Question: I want to add a pattern to a polygon using javascript, but the pattern is not showing.
I tried to accomplish this by appending SVG tags.
'''
<svg tabindex="1" style="width: 175px; height: 216.506px;">
<polygon points="25,0 75,0 100,43 75,86 25,86 0,43" tabindex="1" hex-row="0" hex-column="0" fill="gray"></polygon>
<polygon points="100,44 150,44 175,87 150,130 100,130 75,87" tabindex="1" hex-row="0" hex-column="1" fill="gray"></polygon>
<polygon points="25,87 75,87 100,130 75,173 25,173 0,130" tabindex="1" hex-row="1" hex-column="0" fill="gray"></polygon>
<polygon id="chosen-one" points="100,130 150,130 175,173 150,216 100,216 75,173" tabindex="1" hex-row="1" hex-column="1" fill=""></polygon>
</svg>
'''
'''
var def = document.createElementNS("http://www.w3.org/2000/svg", "defs");
var pattern = document.createElementNS("http://www.w3.org/2000/svg", "pattern");
pattern.setAttribute('id', 'image1');
pattern.setAttribute('x', '0%');
pattern.setAttribute('y', '0%');
pattern.setAttribute('height', '100%');
pattern.setAttribute('width', '100%');
pattern.setAttribute('viewBox', '0 0 64 64');
var image = document.createElement("img");
image.setAttribute('x', '0%');
image.setAttribute('y', '0%');
image.setAttribute('width', '64');
image.setAttribute('height', '64');
image.setAttribute('href', 'https://cdn4.iconfinder.com/data/icons/imod/512/Software/labo.png');
pattern.appendChild(image)
def.appendChild(pattern)
$('svg')[0].append(def);
var use = document.createElementNS("http://www.w3.org/2000/svg", "use");
use.setAttribute('href', '#hexfield');
use.setAttribute('fill', 'yellow');
$('svg')[0].append(use)
var use = document.createElementNS("http://www.w3.org/2000/svg", "use");
use.setAttribute('href', '#hexfield');
use.setAttribute('fill', 'url(#image1)');
$('svg')[0].append(use)
// element that will be wrapped
var el = document.querySelector('#chosen-one');
// create wrapper container
var wrapper = document.createElementNS("http://www.w3.org/2000/svg", "g");
wrapper.setAttribute('id', 'hexfield')
// insert wrapper before el in the DOM tree
el.parentNode.insertBefore(wrapper, el);
// move el into wrapper
wrapper.appendChild(el);
'''
I expected it to look like this:

But the image part is not showing
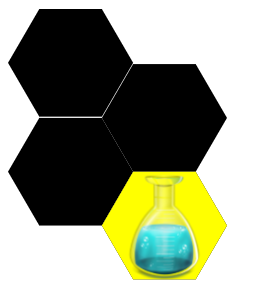
Answer: There is no valid ''-tag within a '<svg>'-tag, so you have to change this line:
'''
var image = document.createElement("img");
'''
into:
'''
var image = document.createElementNS("http://www.w3.org/2000/svg","image");
'''
Furthermore you should put an encoding-declaration within your html:
'''
<meta http-equiv="Content-Type" content="text/html; charset=utf-8"/>
'''
otherwise a svg-element does not know how to interpret the signs when they are not ascii-coded and there is an ugly error afterwards at least on FF.
Hope this helps you!
P.s.
And IE11 does not know 'append'-method with HTML-Nodes:
'''
$('svg')[0].append(def)
'''
but 'appendChild':
'''
$('svg')[0].appendChild(def);
'''
---
'''
var svg = document.getElementsByTagName('svg')[0];
var def = document.createElementNS("http://www.w3.org/2000/svg", "defs");
var pattern = document.createElementNS("http://www.w3.org/2000/svg", "pattern");
pattern.setAttribute('id', 'image1');
pattern.setAttribute('x', '0%');
pattern.setAttribute('y', '0%');
pattern.setAttribute('height', '100%');
pattern.setAttribute('width', '100%');
pattern.setAttribute('viewBox', '0 0 64 64');
var image = document.createElementNS("http://www.w3.org/2000/svg", "image");
image.setAttribute('x', '0%');
image.setAttribute('y', '0%');
image.setAttribute('width', '64');
image.setAttribute('height', '64');
image.setAttribute('href', 'https://cdn4.iconfinder.com/data/icons/imod/512/Software/labo.png');
pattern.appendChild(image)
def.appendChild(pattern)
svg.appendChild(def);
// element that will be wrapped
[1, 2, 3, 4].forEach(function(number) {
var use = document.createElementNS("http://www.w3.org/2000/svg", "use");
use.setAttribute('href', '#hexfield' + number);
use.setAttribute('fill', 'yellow');
svg.appendChild(use);
var use = document.createElementNS("http://www.w3.org/2000/svg", "use");
use.setAttribute('href', '#hexfield' + number);
use.setAttribute('fill', 'url(#image1)');
svg.appendChild(use);
var poly = document.querySelector('#poly-' + number);
// create wrapper container
var wrapper = document.createElementNS("http://www.w3.org/2000/svg", "g");
wrapper.setAttribute('id', 'hexfield' + number);
// insert wrapper before el in the DOM tree
poly.parentNode.insertBefore(wrapper, poly);
// move el into wrapper
wrapper.appendChild(poly);
});
'''
'''
<svg tabindex="1" style="width: 175px; height: 216.506px;">
<polygon id="poly-1" points="25,0 75,0 100,43 75,86 25,86 0,43" tabindex="1" hex-row="0" hex-column="0" fill=""></polygon>
<polygon id="poly-2" points="100,44 150,44 175,87 150,130 100,130 75,87" tabindex="1" hex-row="0" hex-column="1" fill=""></polygon>
<polygon id="poly-3" points="25,87 75,87 100,130 75,173 25,173 0,130" tabindex="1" hex-row="1" hex-column="0" fill=""></polygon>
<polygon id="poly-4" points="100,130 150,130 175,173 150,216 100,216 75,173" tabindex="1" hex-row="1" hex-column="1" fill=""></polygon>
</svg>
'''